Interaction volume radius: 5 \u00c5
Interaction volume height: 10 \u00c5
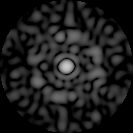
Disorder parameter: 0.85